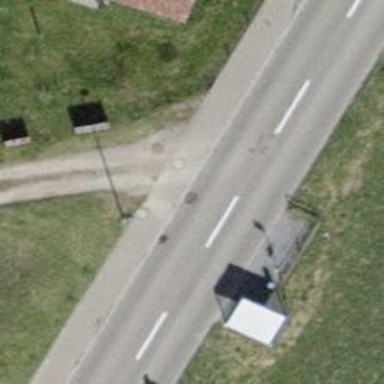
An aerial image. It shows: Public transport stop position.